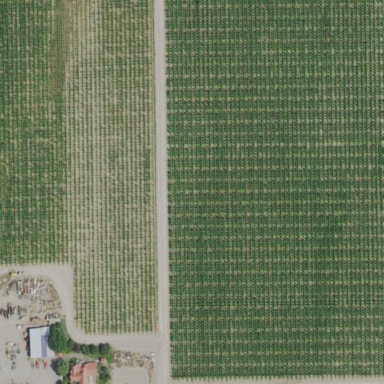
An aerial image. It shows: Orchard.